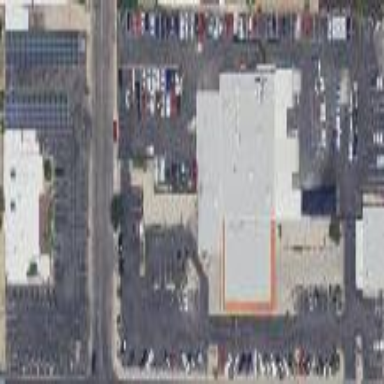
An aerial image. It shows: Retail area.